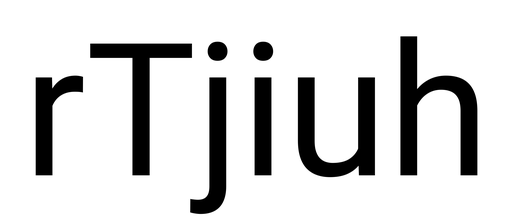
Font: Roboto_Regular